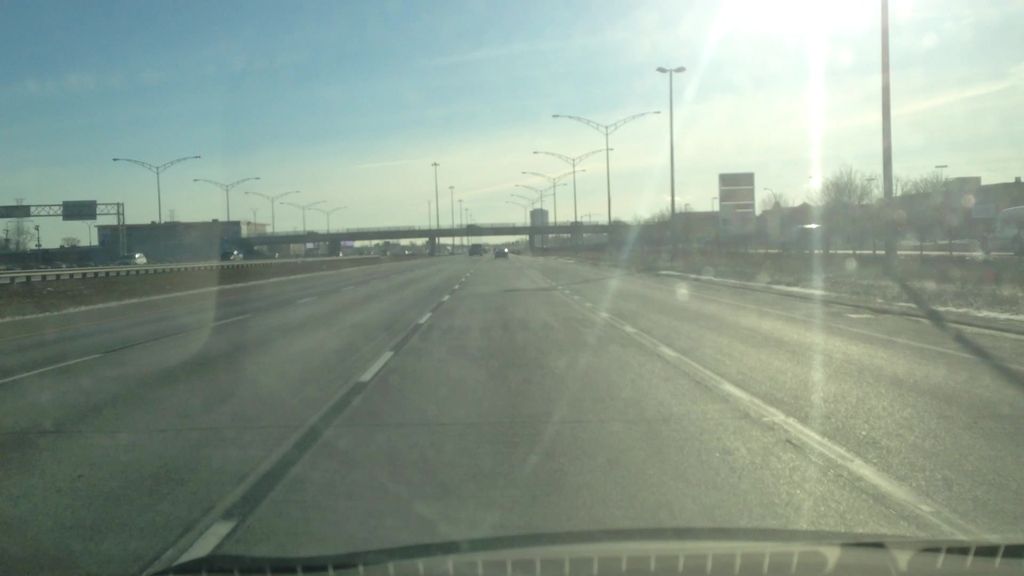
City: montreal